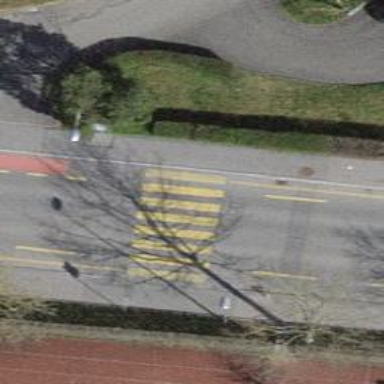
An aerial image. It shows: Kerb serving as barrier.